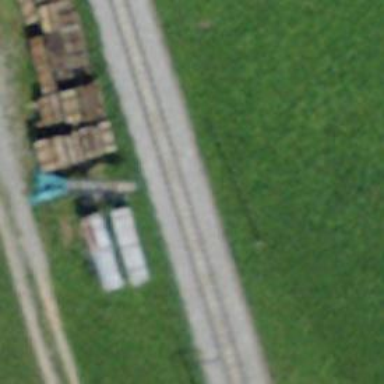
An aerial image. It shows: Narrow-gauge railway track with 1 electrified contact line.